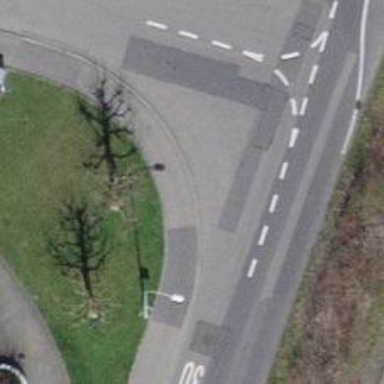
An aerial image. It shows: Kerb barrier.